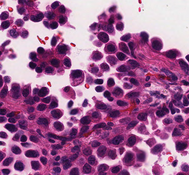
Tumor epithelial tissue: yes
Tumor-associated stroma tissue: no
Normal tissue: no